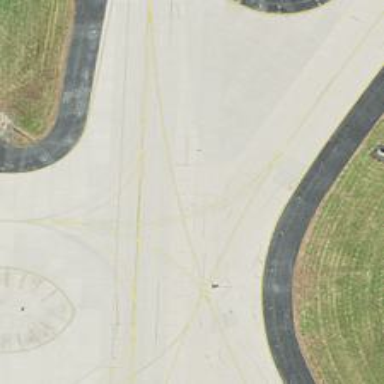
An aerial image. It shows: Image of taxiway at airport.